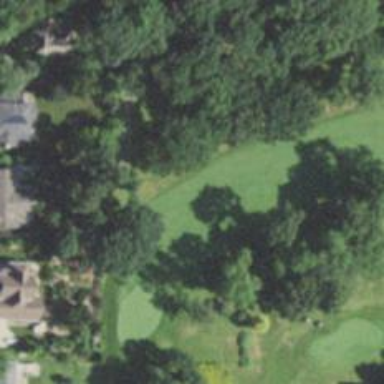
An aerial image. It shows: Golf hole.